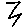
Label: zigzag